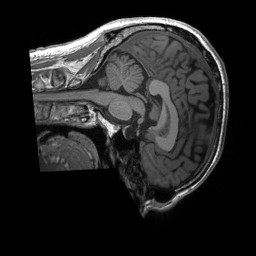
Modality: T1w
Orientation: sagittal
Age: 49
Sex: male
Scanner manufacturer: siemens
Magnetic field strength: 3 T
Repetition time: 2.4 s
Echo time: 0.00224 s